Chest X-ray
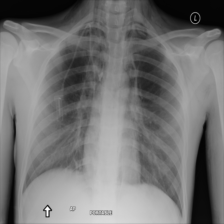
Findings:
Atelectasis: negative
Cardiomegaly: negative
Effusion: negative
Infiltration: negative
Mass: negative
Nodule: negative
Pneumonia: negative
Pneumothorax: negative
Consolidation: negative
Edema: negative
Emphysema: negative
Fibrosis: negative
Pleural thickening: negative
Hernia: negative